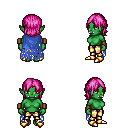
a pixel art fantasy rpg character, female body template, orc, green skin, blue tattered cape, gold greaves, pink long bangs hairstyle, leather bracers, gold boots, four views (front, back, left, right), 2x2 character sprite sheet, small pixel art, hard edges, no anti-aliasing